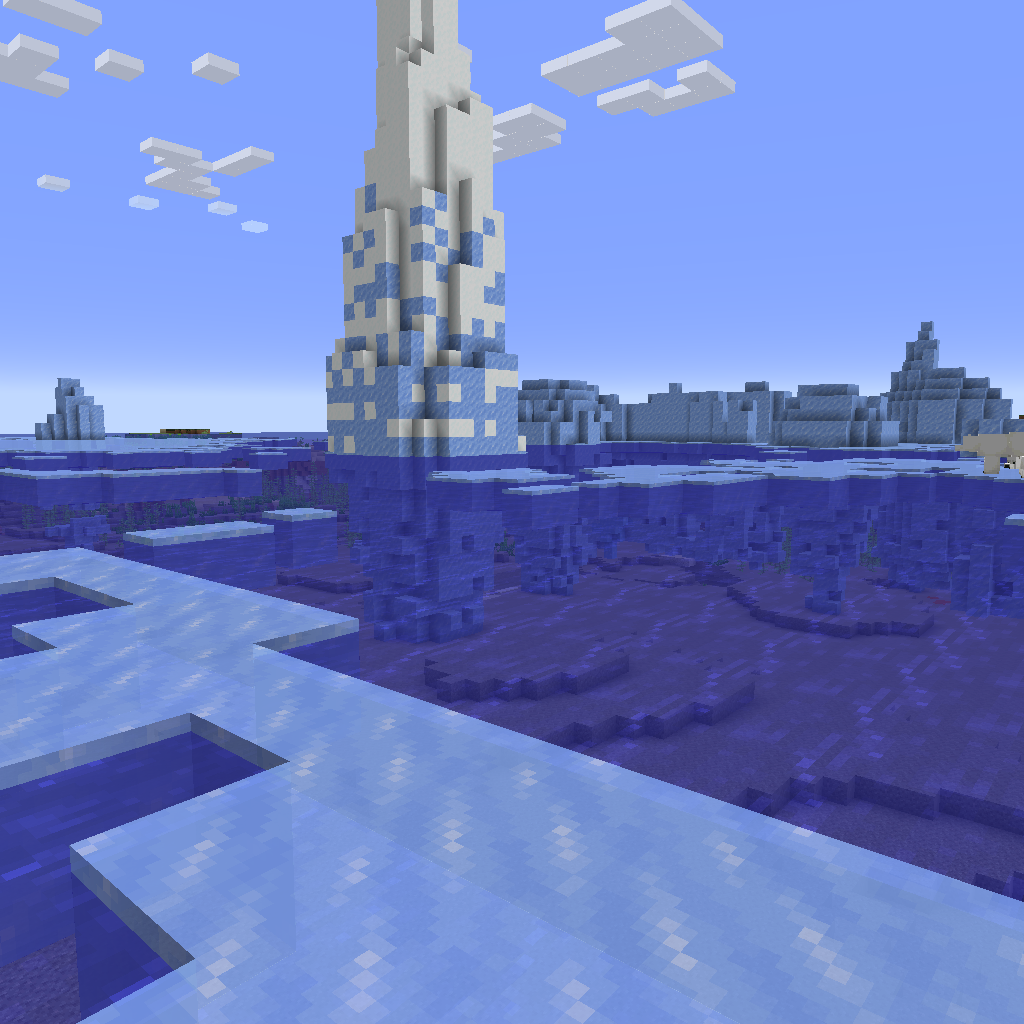
large snowy frozen peak